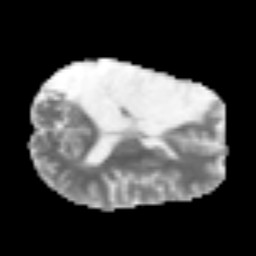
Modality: MD
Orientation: axial
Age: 40
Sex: male
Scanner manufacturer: siemens
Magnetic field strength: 3 T
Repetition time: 3.2 s
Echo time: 0.081 s